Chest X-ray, AP view. Patient: 36 years old, sex M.
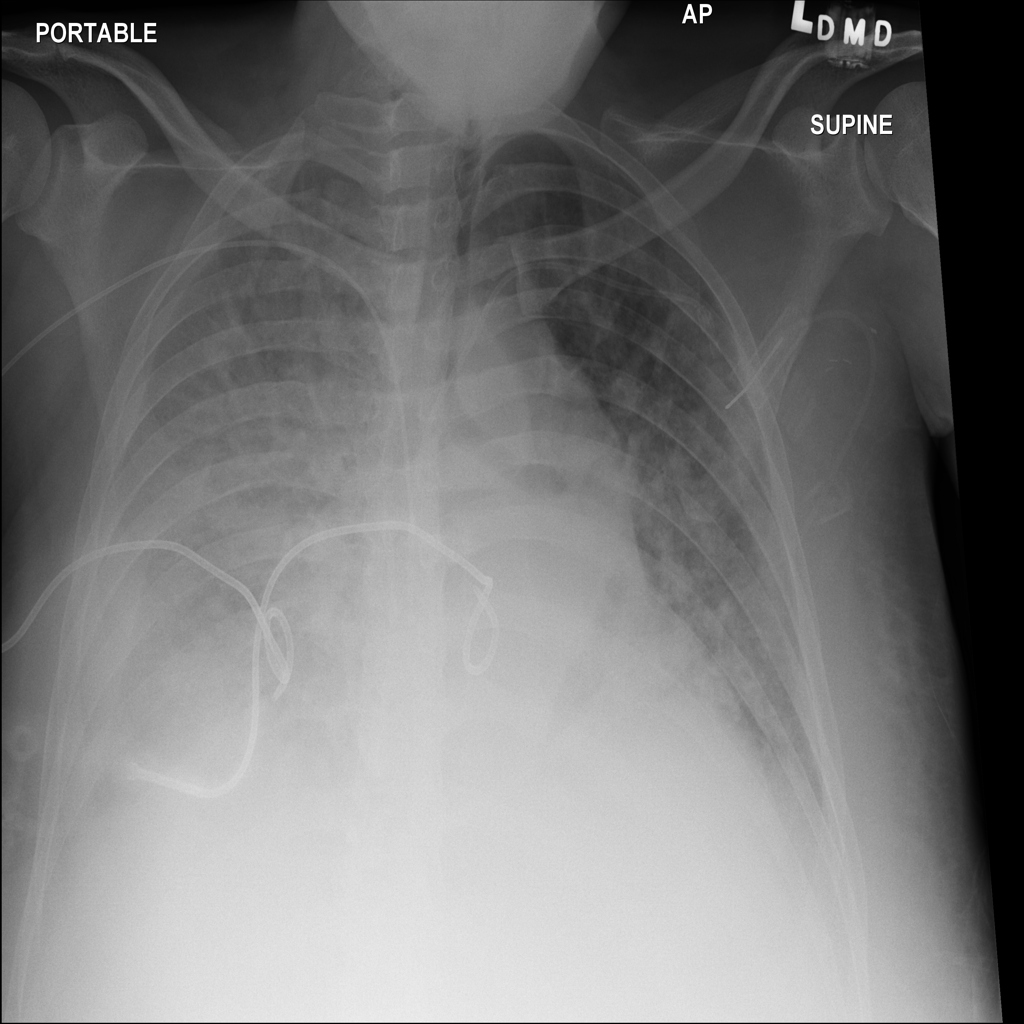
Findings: Effusion